Field crop: maize
Growth stage: 1
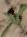
Species: atriplex